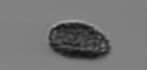
Label: Pseudochattonella_farcimen